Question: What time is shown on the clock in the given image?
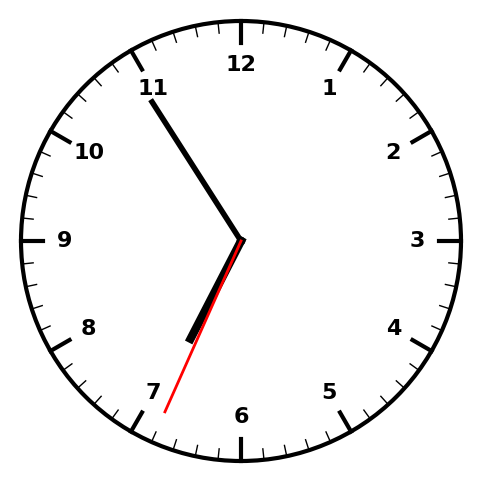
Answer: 06:54:34